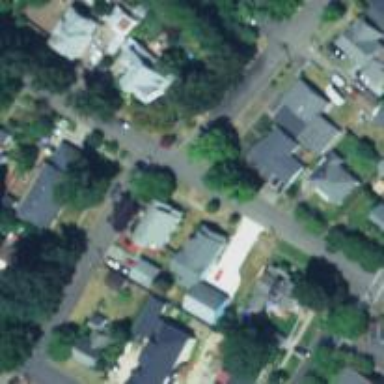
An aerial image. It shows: Residential road with sidewalk on the left.